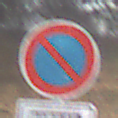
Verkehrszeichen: EingeschraenktesHalteverbot
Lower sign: HinweisDurchSinnbild13
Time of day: MorningAfternoon
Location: Outdoor (Nature)
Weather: PartlyCloudy
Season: NotSpecified
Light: Natural